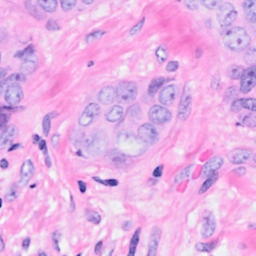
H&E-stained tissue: Breast